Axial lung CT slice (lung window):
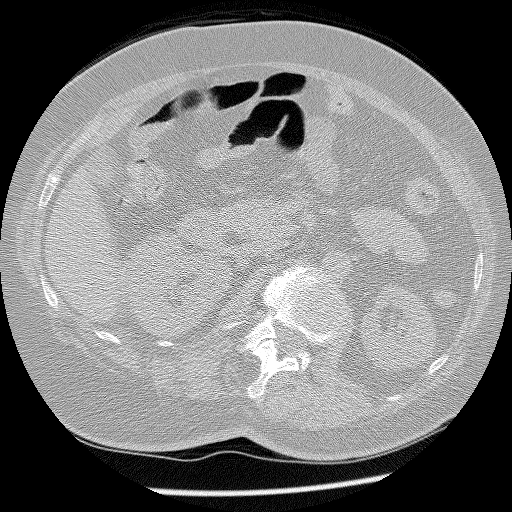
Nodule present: no